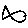
Label: fish